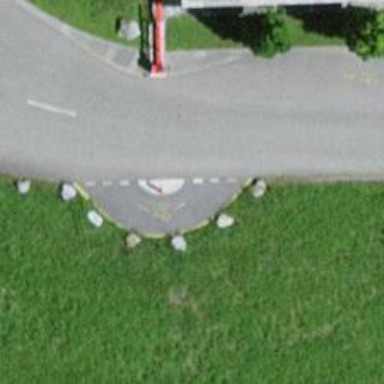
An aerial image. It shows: Gate.